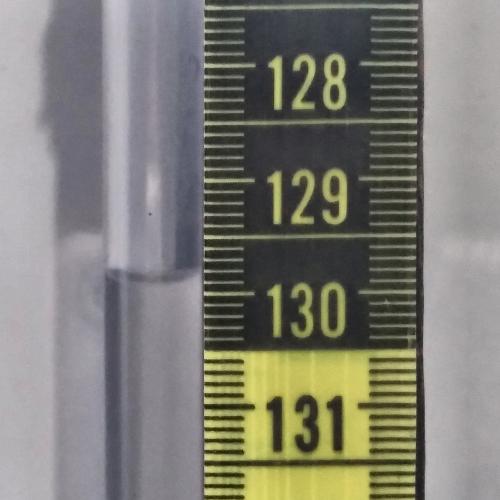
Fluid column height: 129.9 cm